Question: Below is a snippet from a working code taken from the Groovy in Action book.
As you see below, IntelliJ sees it as error.
Why?
See picture below:

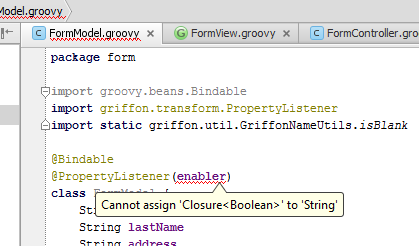
Answer: I don't think IDEA is to blame here. Griffon is exploiting a trick that Groovy brings to the table: using closures as annotation values. However @PropertyListener goes a bit further by allowing closure properties to be used too, but in order to do it converts invalid code (a property name cannot be used as an annotation value) into valid code (changes the annotation value into an empty String).
There is no way IDEA can be aware that the Griffon compiler is using this trick, hence the red squiggles. Regardless of this, don't be alarmed, the Griffon compiler will do the right thing.